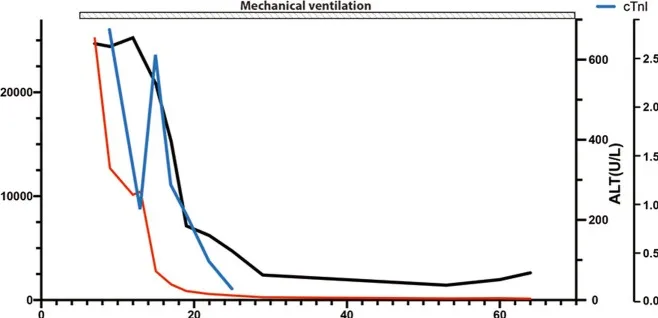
Illustration of the main laboratory markers and treatment of this patient.
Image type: pathology (masson_trichrome)